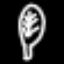
Label: leaf